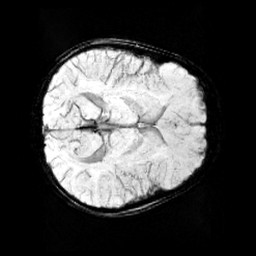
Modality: minIP
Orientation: axial
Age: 9
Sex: male
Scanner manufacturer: siemens
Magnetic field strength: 3 T
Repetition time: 0.027 s
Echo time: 0.02 s